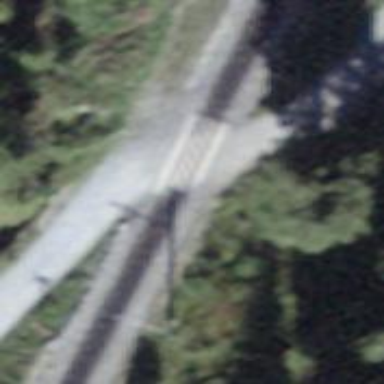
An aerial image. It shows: Railway crossing.